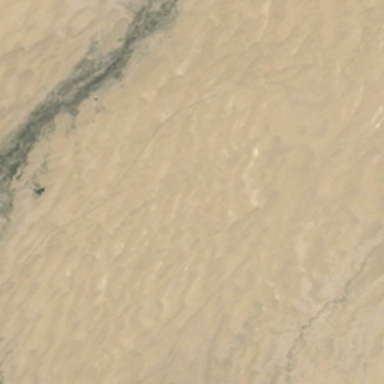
It is a piece of desert .